Platform: macOS
Application: Chrome
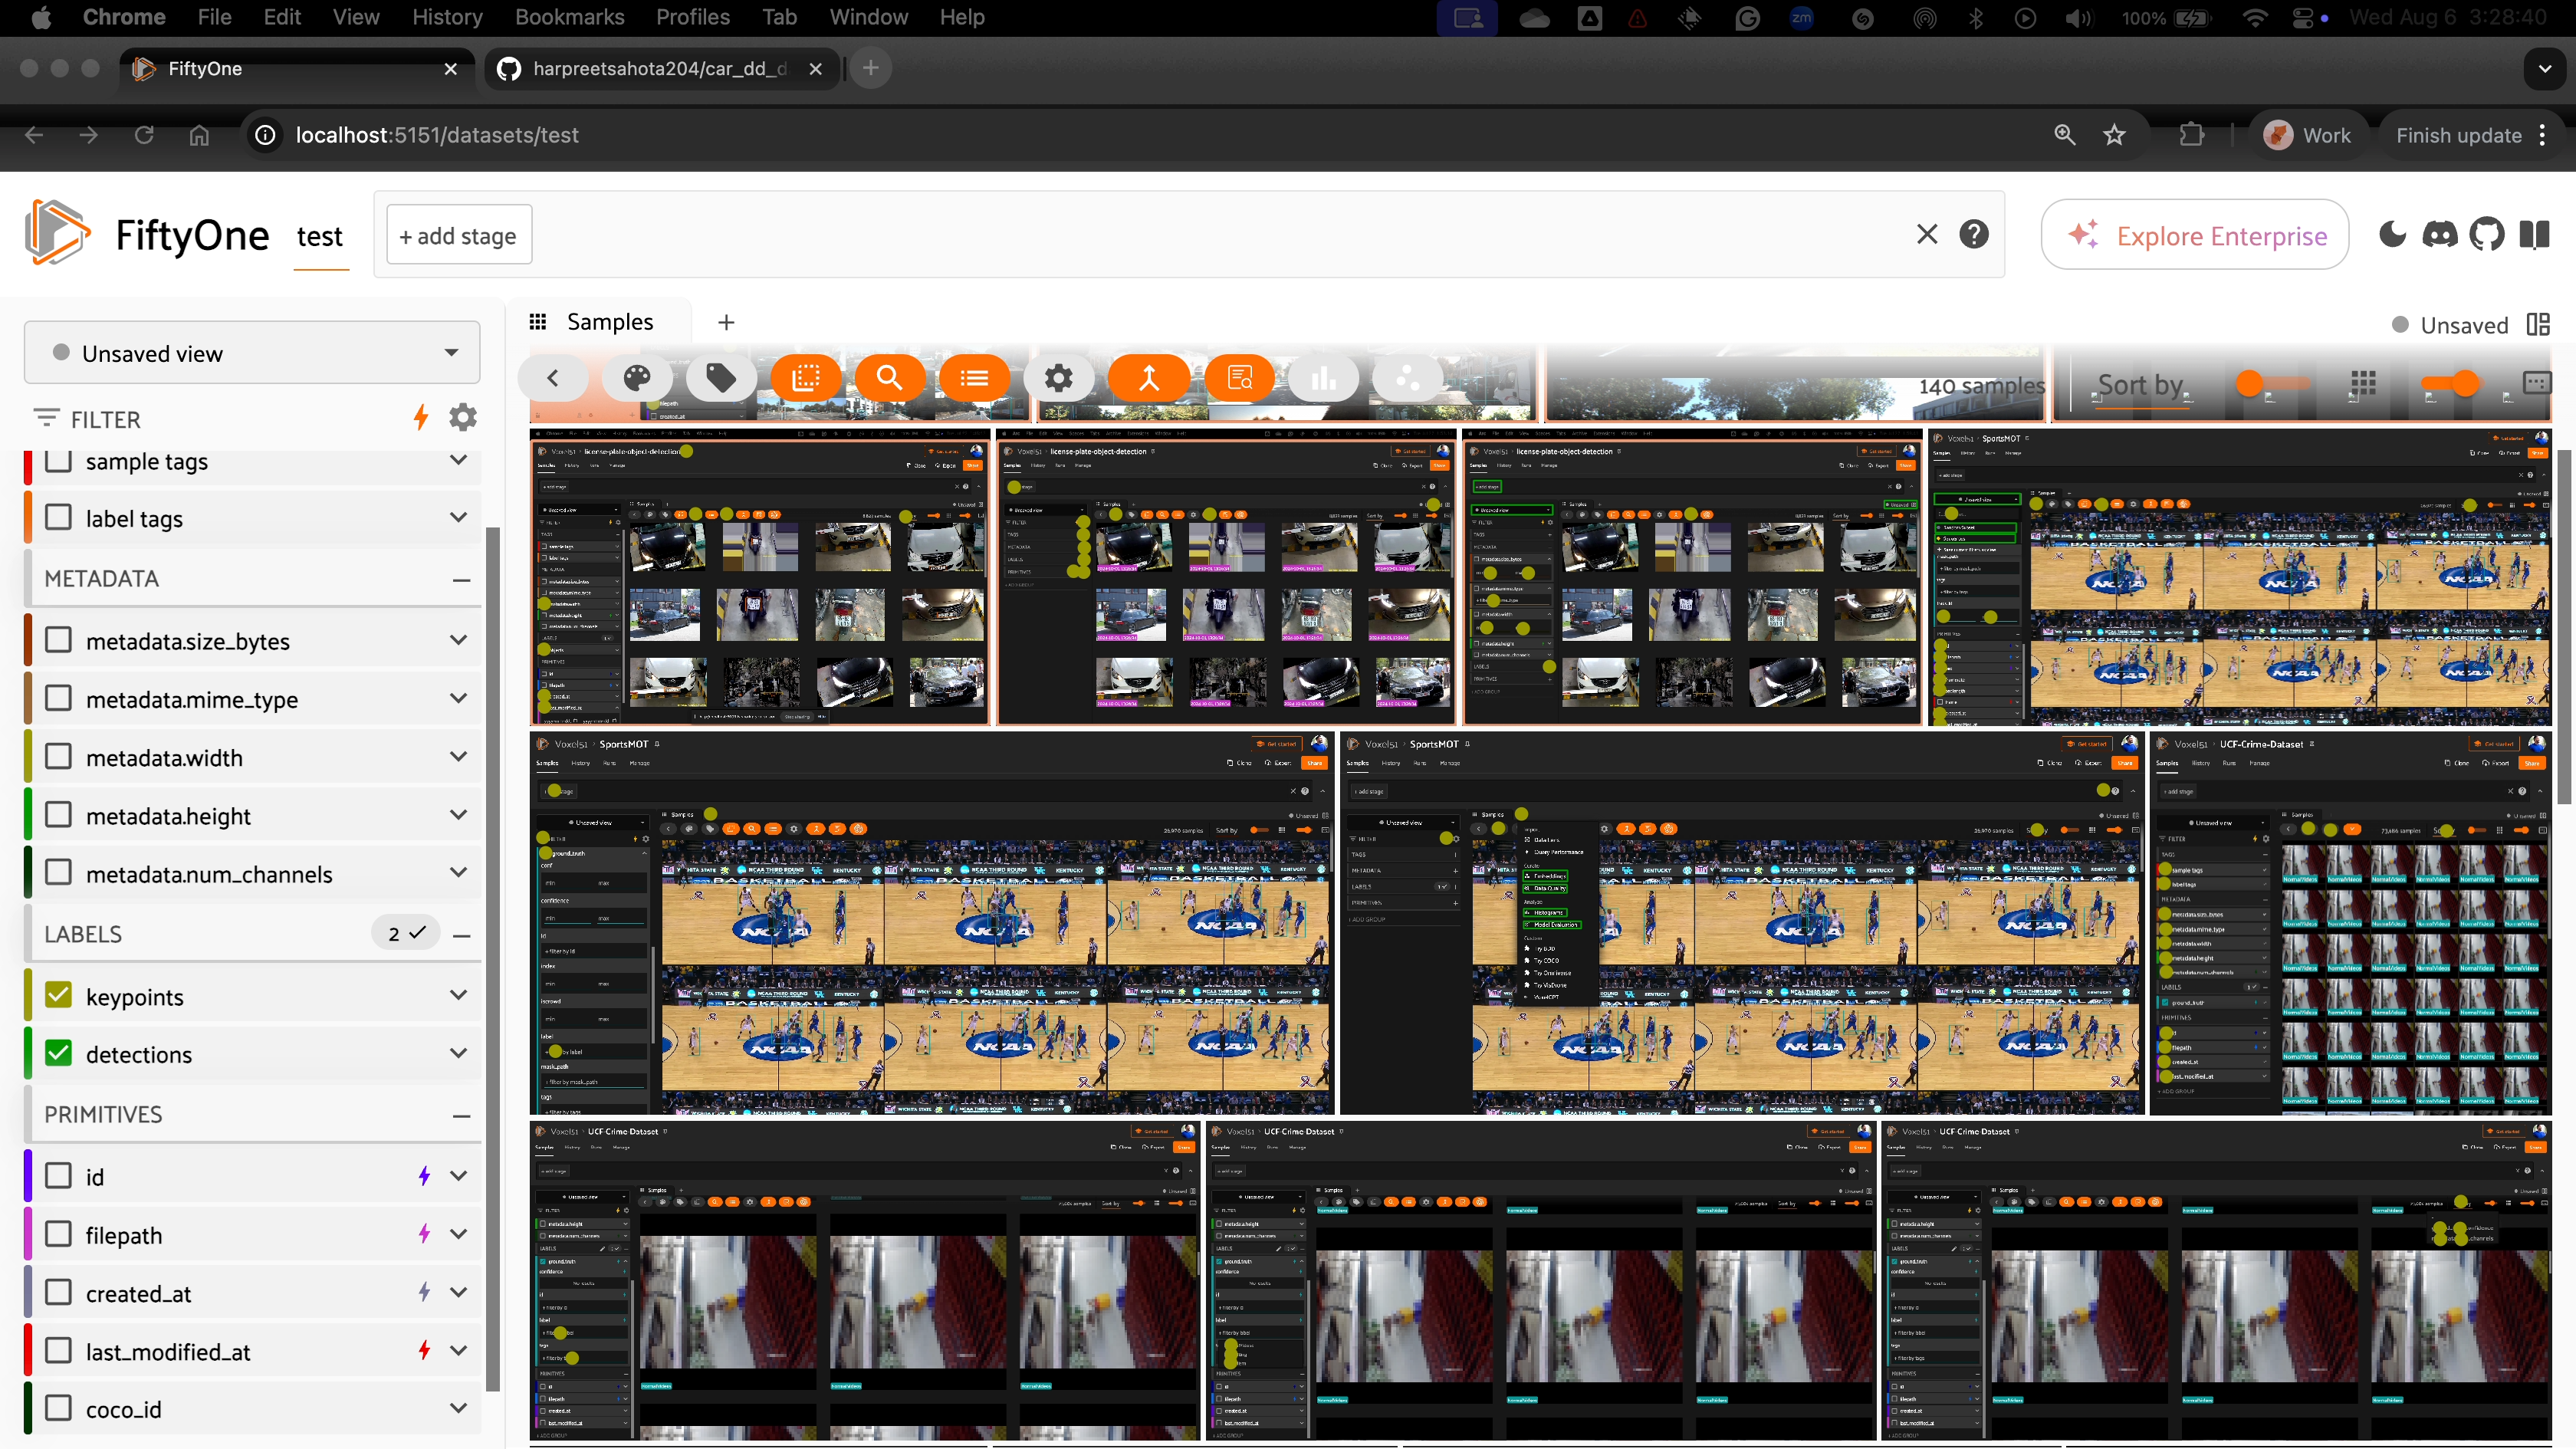
task_description: Show available filter options for detections
action_type: click
element_info: Icon
steps_since_start: 1